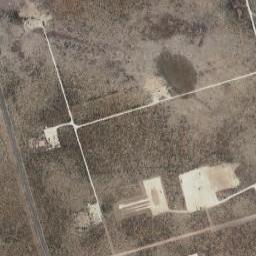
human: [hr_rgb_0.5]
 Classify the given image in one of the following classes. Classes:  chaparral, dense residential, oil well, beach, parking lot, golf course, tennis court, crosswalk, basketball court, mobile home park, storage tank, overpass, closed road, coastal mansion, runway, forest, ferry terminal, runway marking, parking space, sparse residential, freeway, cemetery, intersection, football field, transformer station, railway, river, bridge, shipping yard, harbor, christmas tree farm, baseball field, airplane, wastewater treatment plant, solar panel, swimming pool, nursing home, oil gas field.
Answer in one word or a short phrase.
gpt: oil gas field